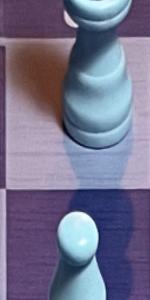
Label: Empty